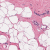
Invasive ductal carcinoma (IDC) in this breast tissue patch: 0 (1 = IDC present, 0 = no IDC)